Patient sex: M
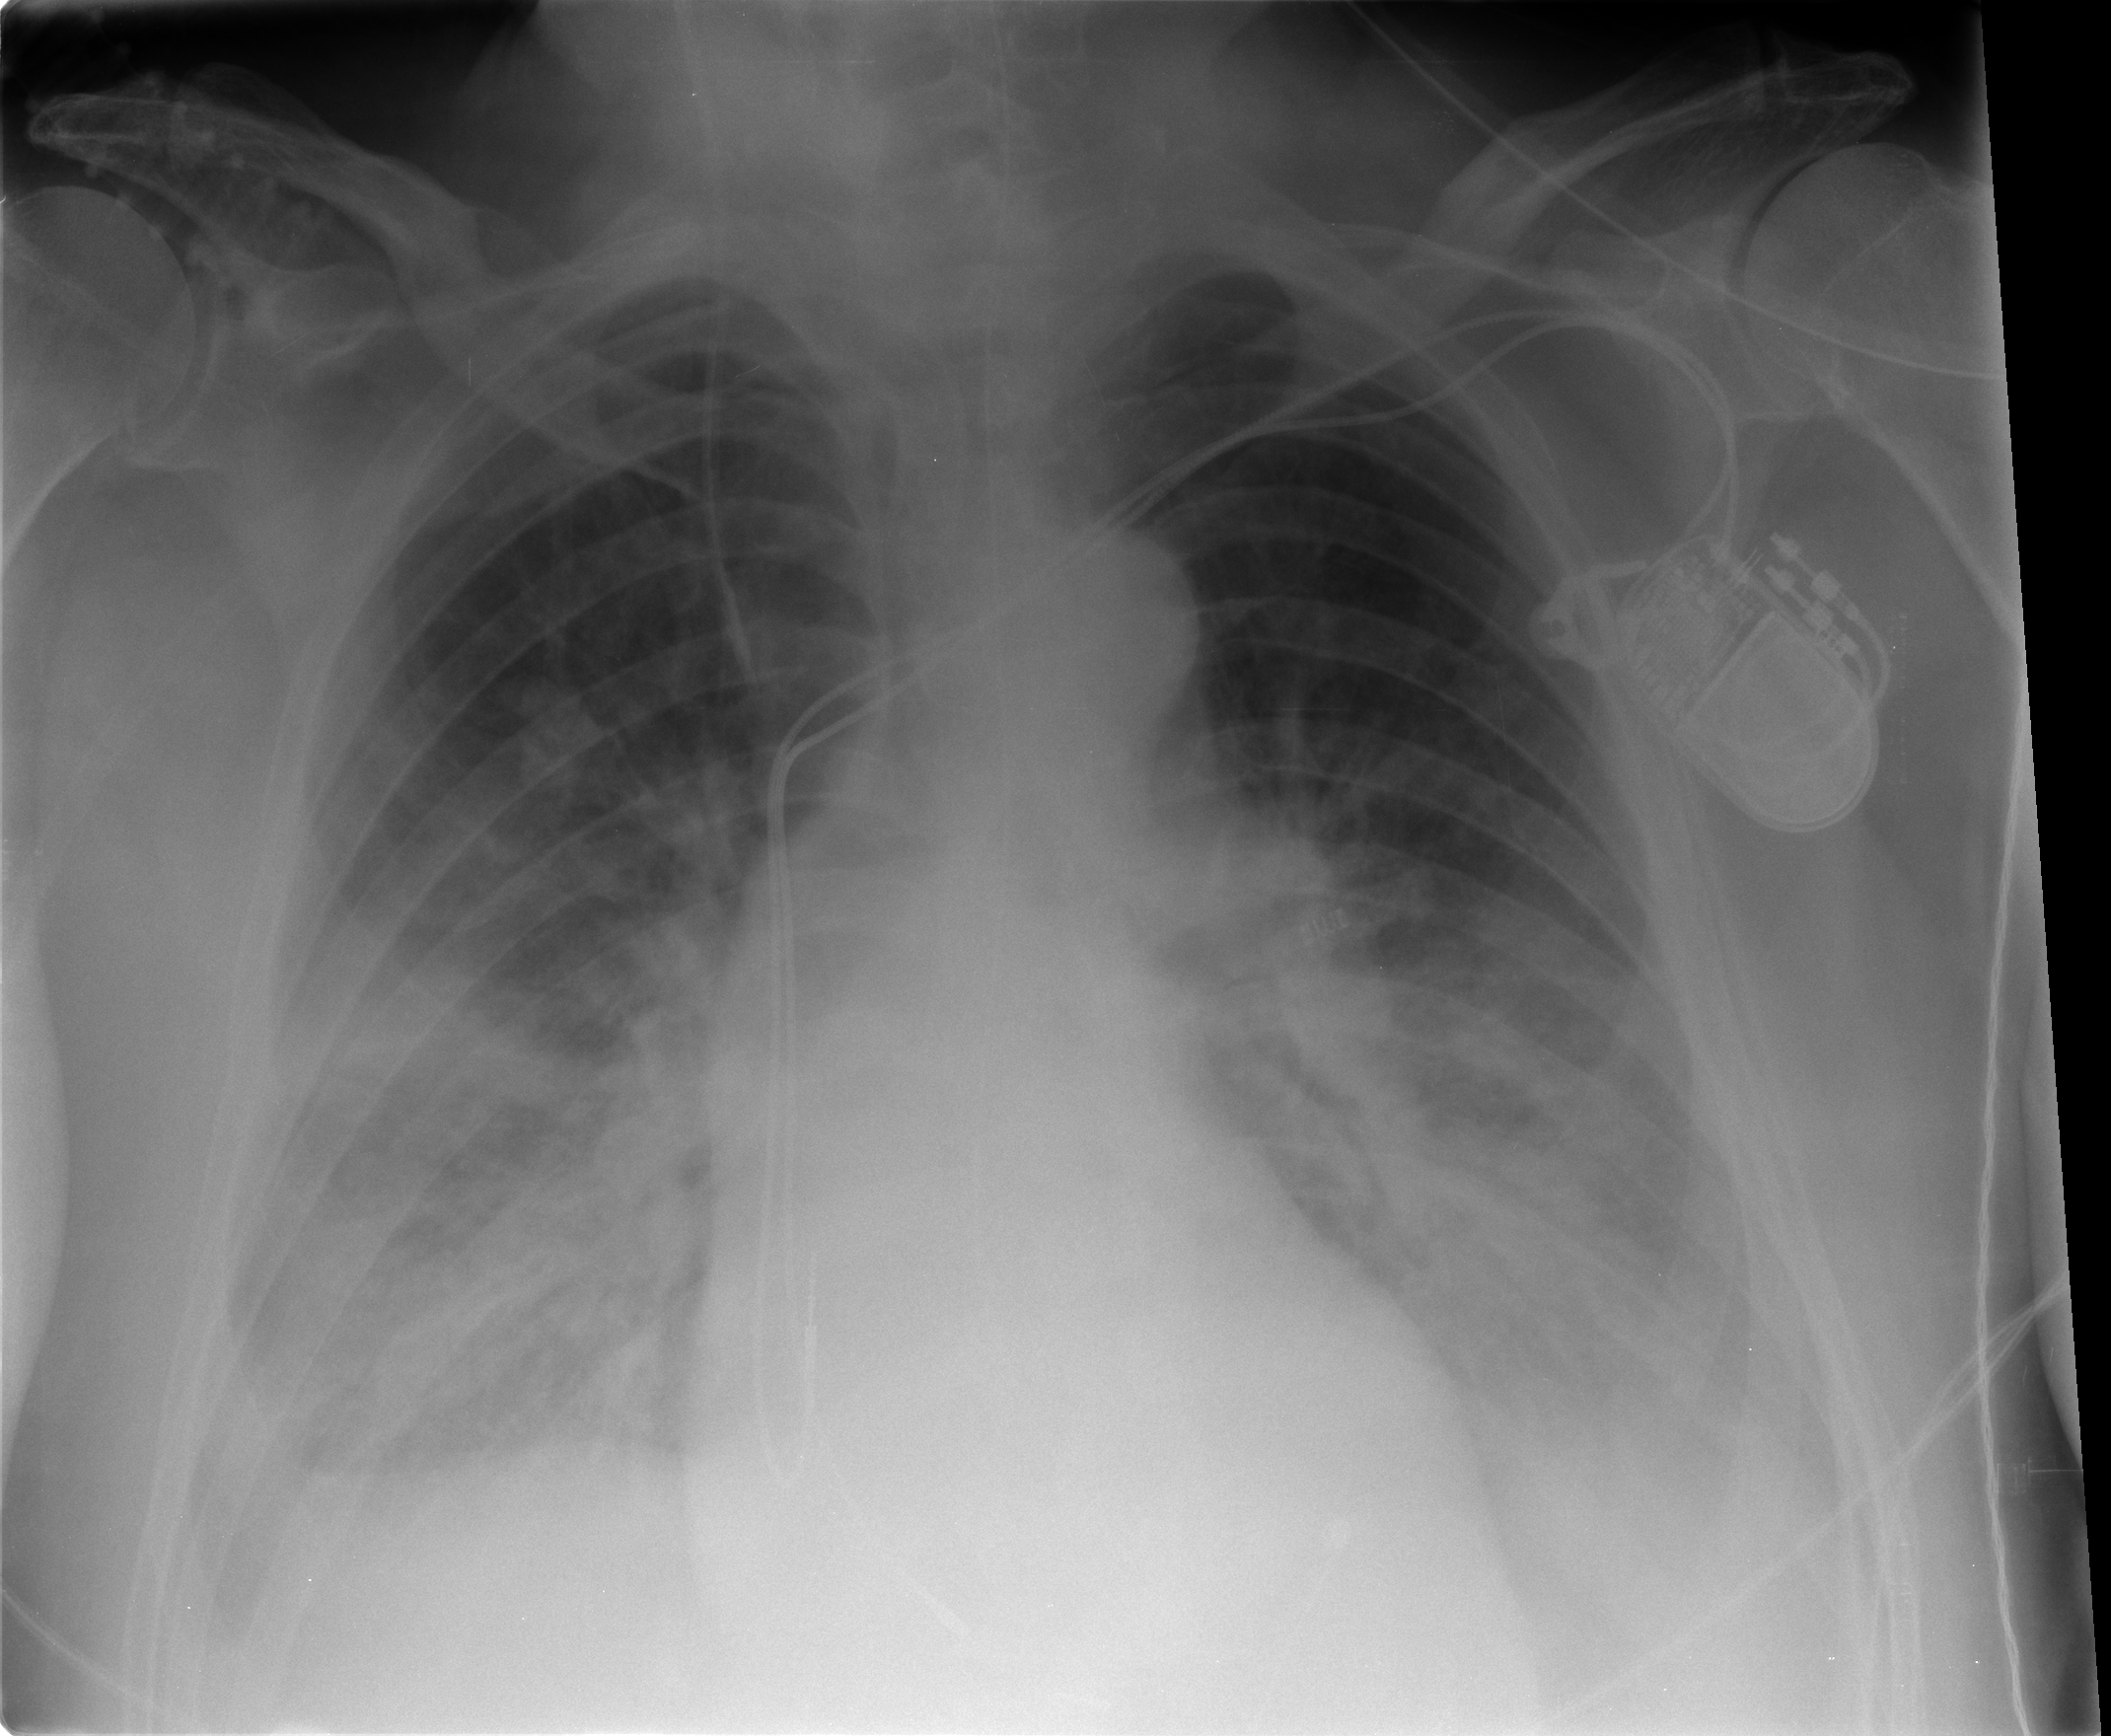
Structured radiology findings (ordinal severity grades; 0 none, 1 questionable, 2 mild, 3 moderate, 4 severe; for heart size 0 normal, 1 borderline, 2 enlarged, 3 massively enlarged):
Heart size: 0
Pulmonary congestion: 2
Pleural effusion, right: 2
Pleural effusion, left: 2
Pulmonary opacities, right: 3
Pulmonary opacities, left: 3
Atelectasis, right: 3
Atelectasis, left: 3